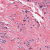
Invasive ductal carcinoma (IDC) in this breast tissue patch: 1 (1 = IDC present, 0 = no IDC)